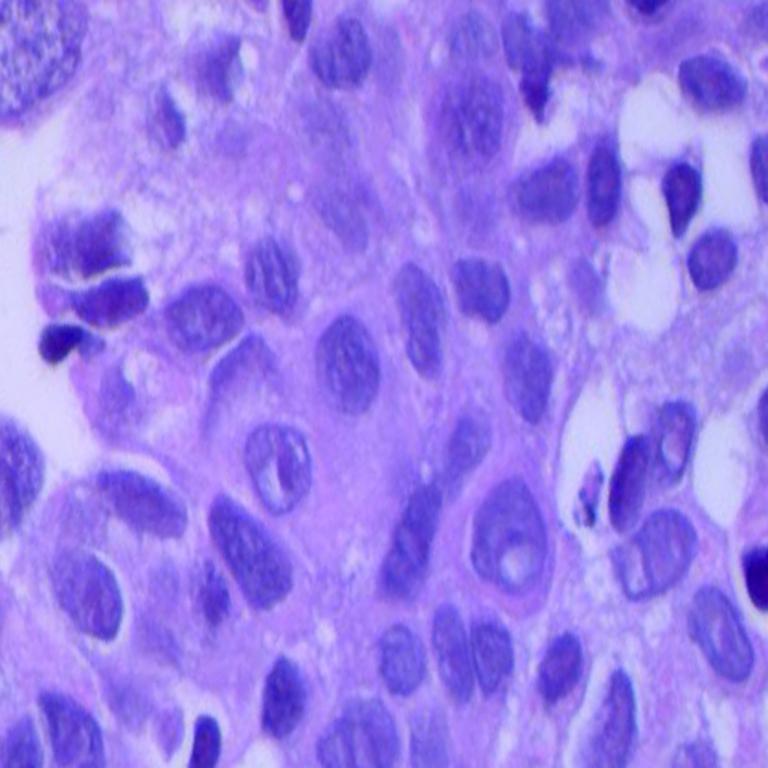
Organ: lung
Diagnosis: squamous carcinomas